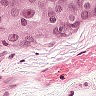
Metastatic tissue present: yes